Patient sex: M
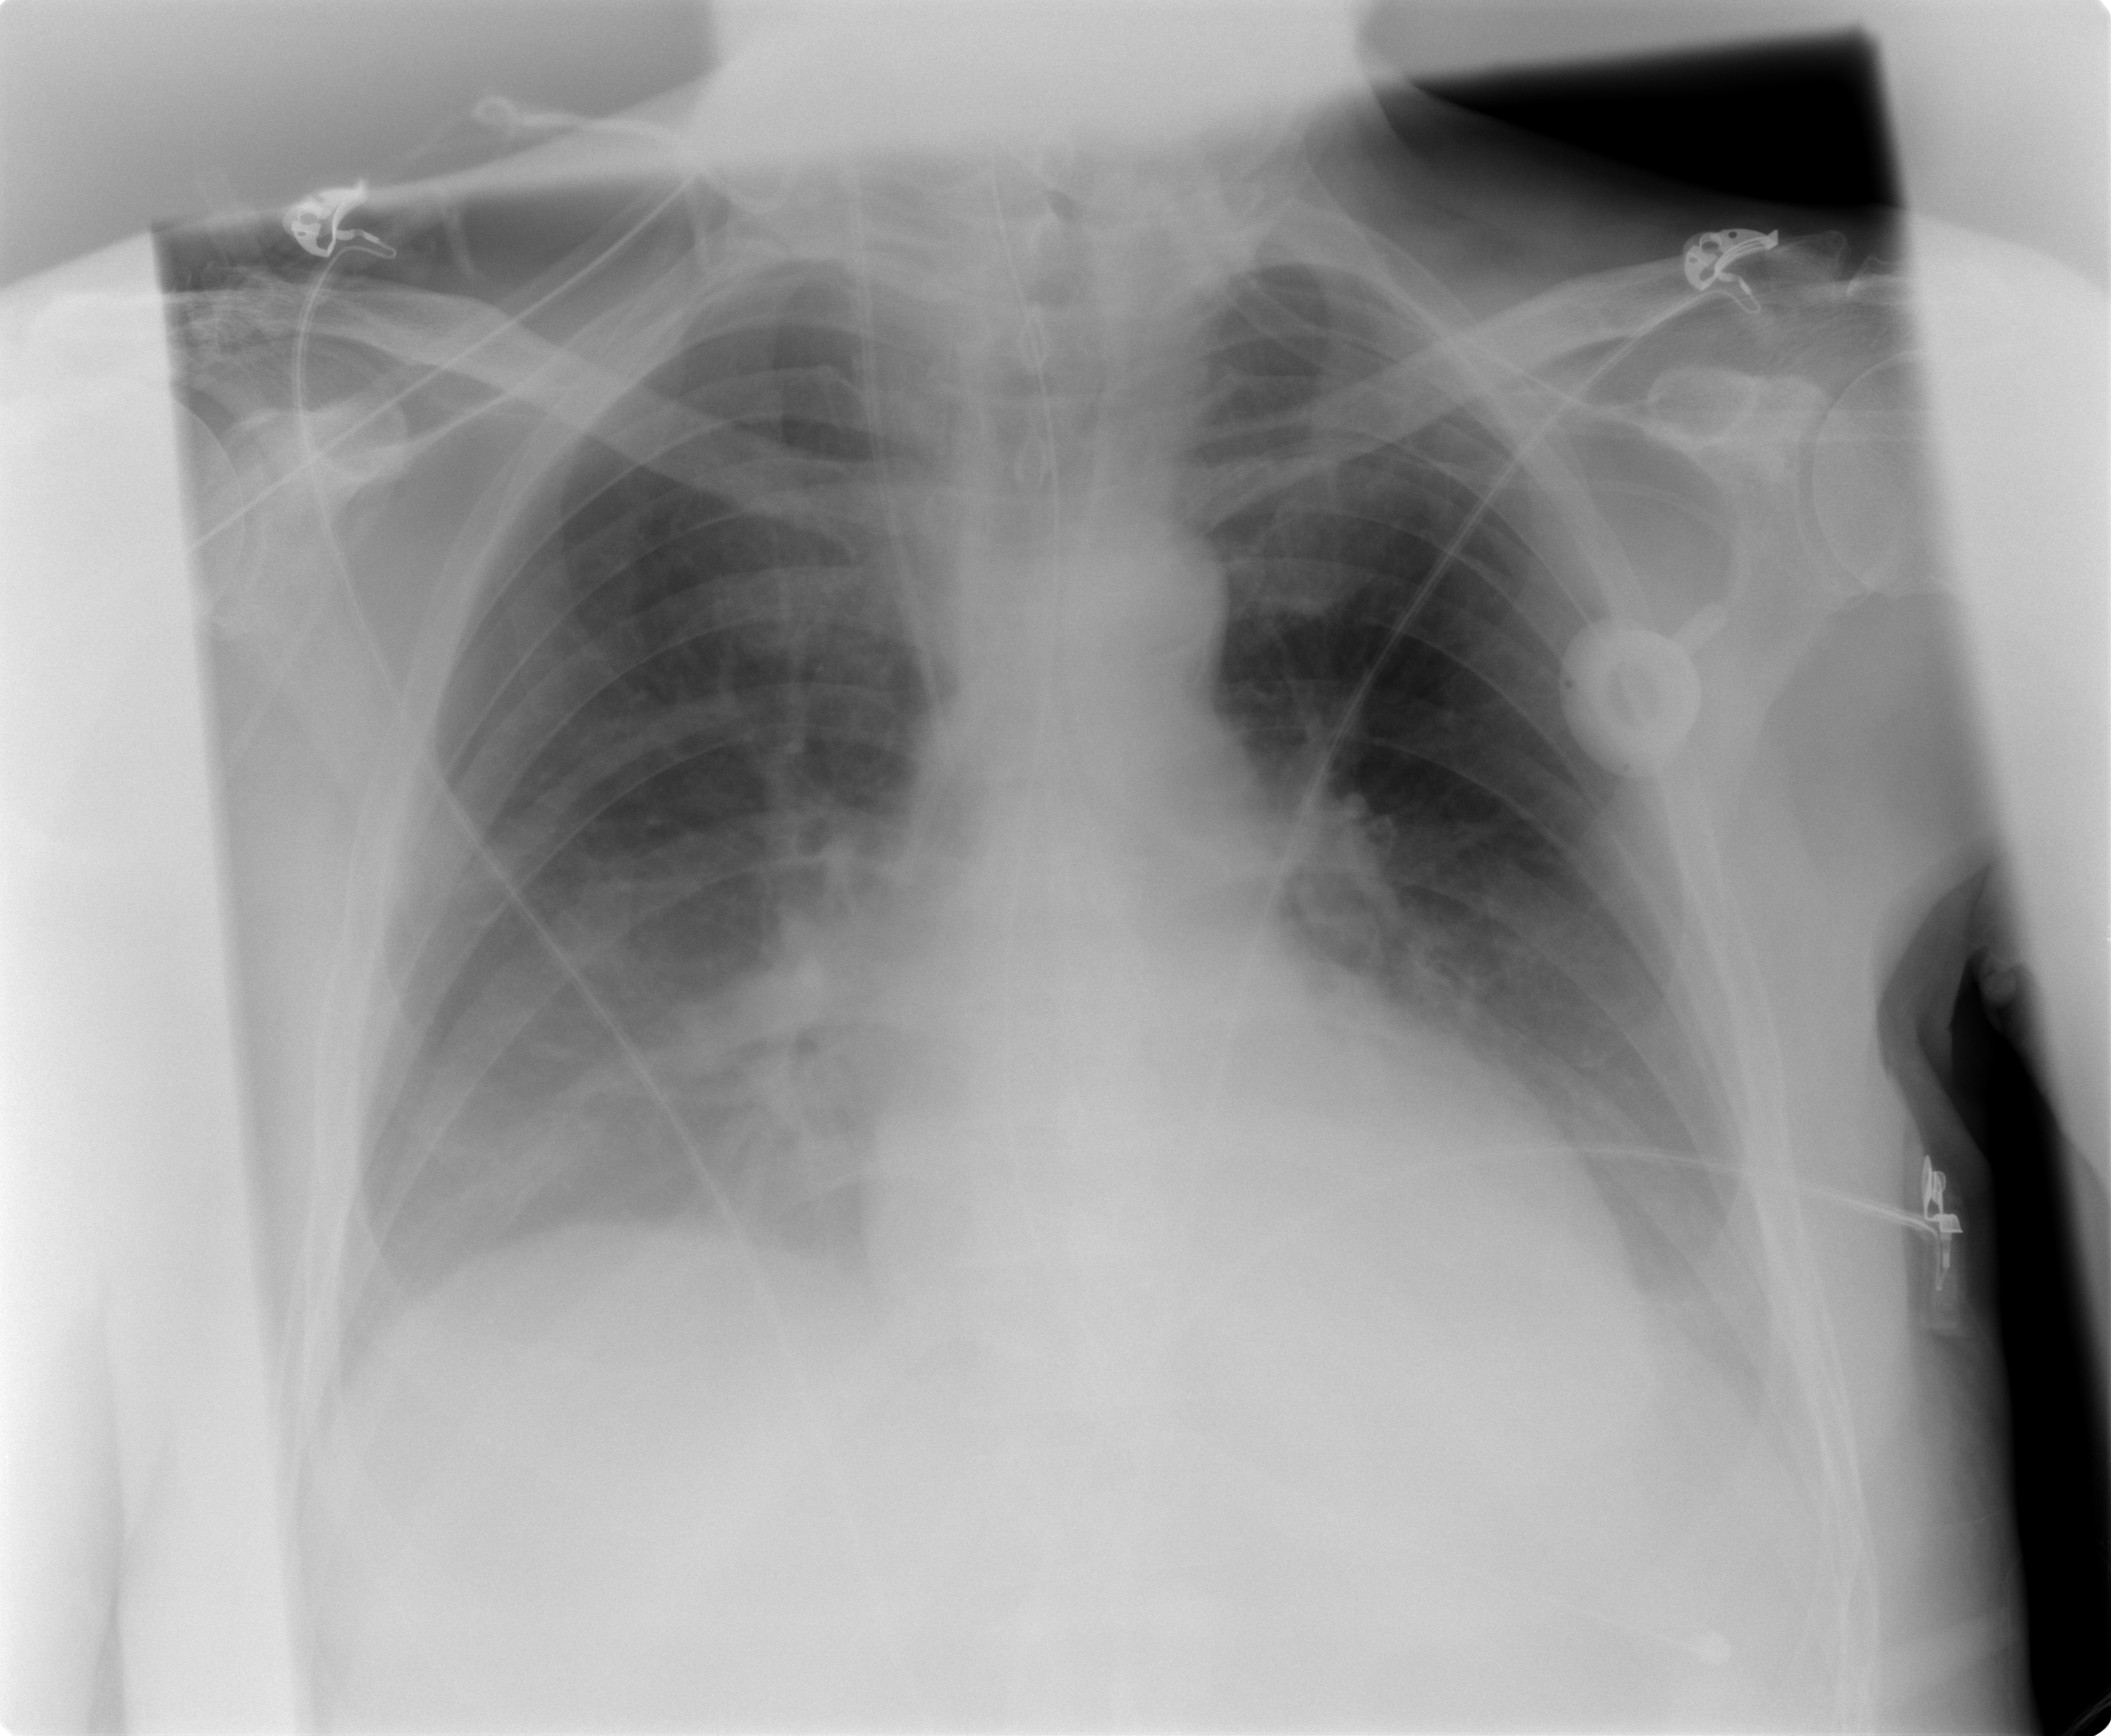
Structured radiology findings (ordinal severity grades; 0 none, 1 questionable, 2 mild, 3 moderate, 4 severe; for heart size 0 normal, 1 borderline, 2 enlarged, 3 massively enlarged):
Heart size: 0
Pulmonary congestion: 0
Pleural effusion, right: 1
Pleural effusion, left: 1
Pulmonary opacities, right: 0
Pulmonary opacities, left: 0
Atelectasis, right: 1
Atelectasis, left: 0